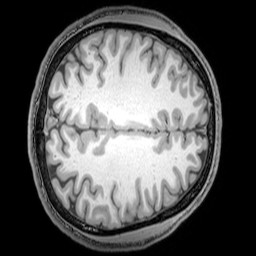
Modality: T1w
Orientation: axial
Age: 22
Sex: male
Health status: healthy
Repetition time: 0.081 s
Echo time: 0.037 s